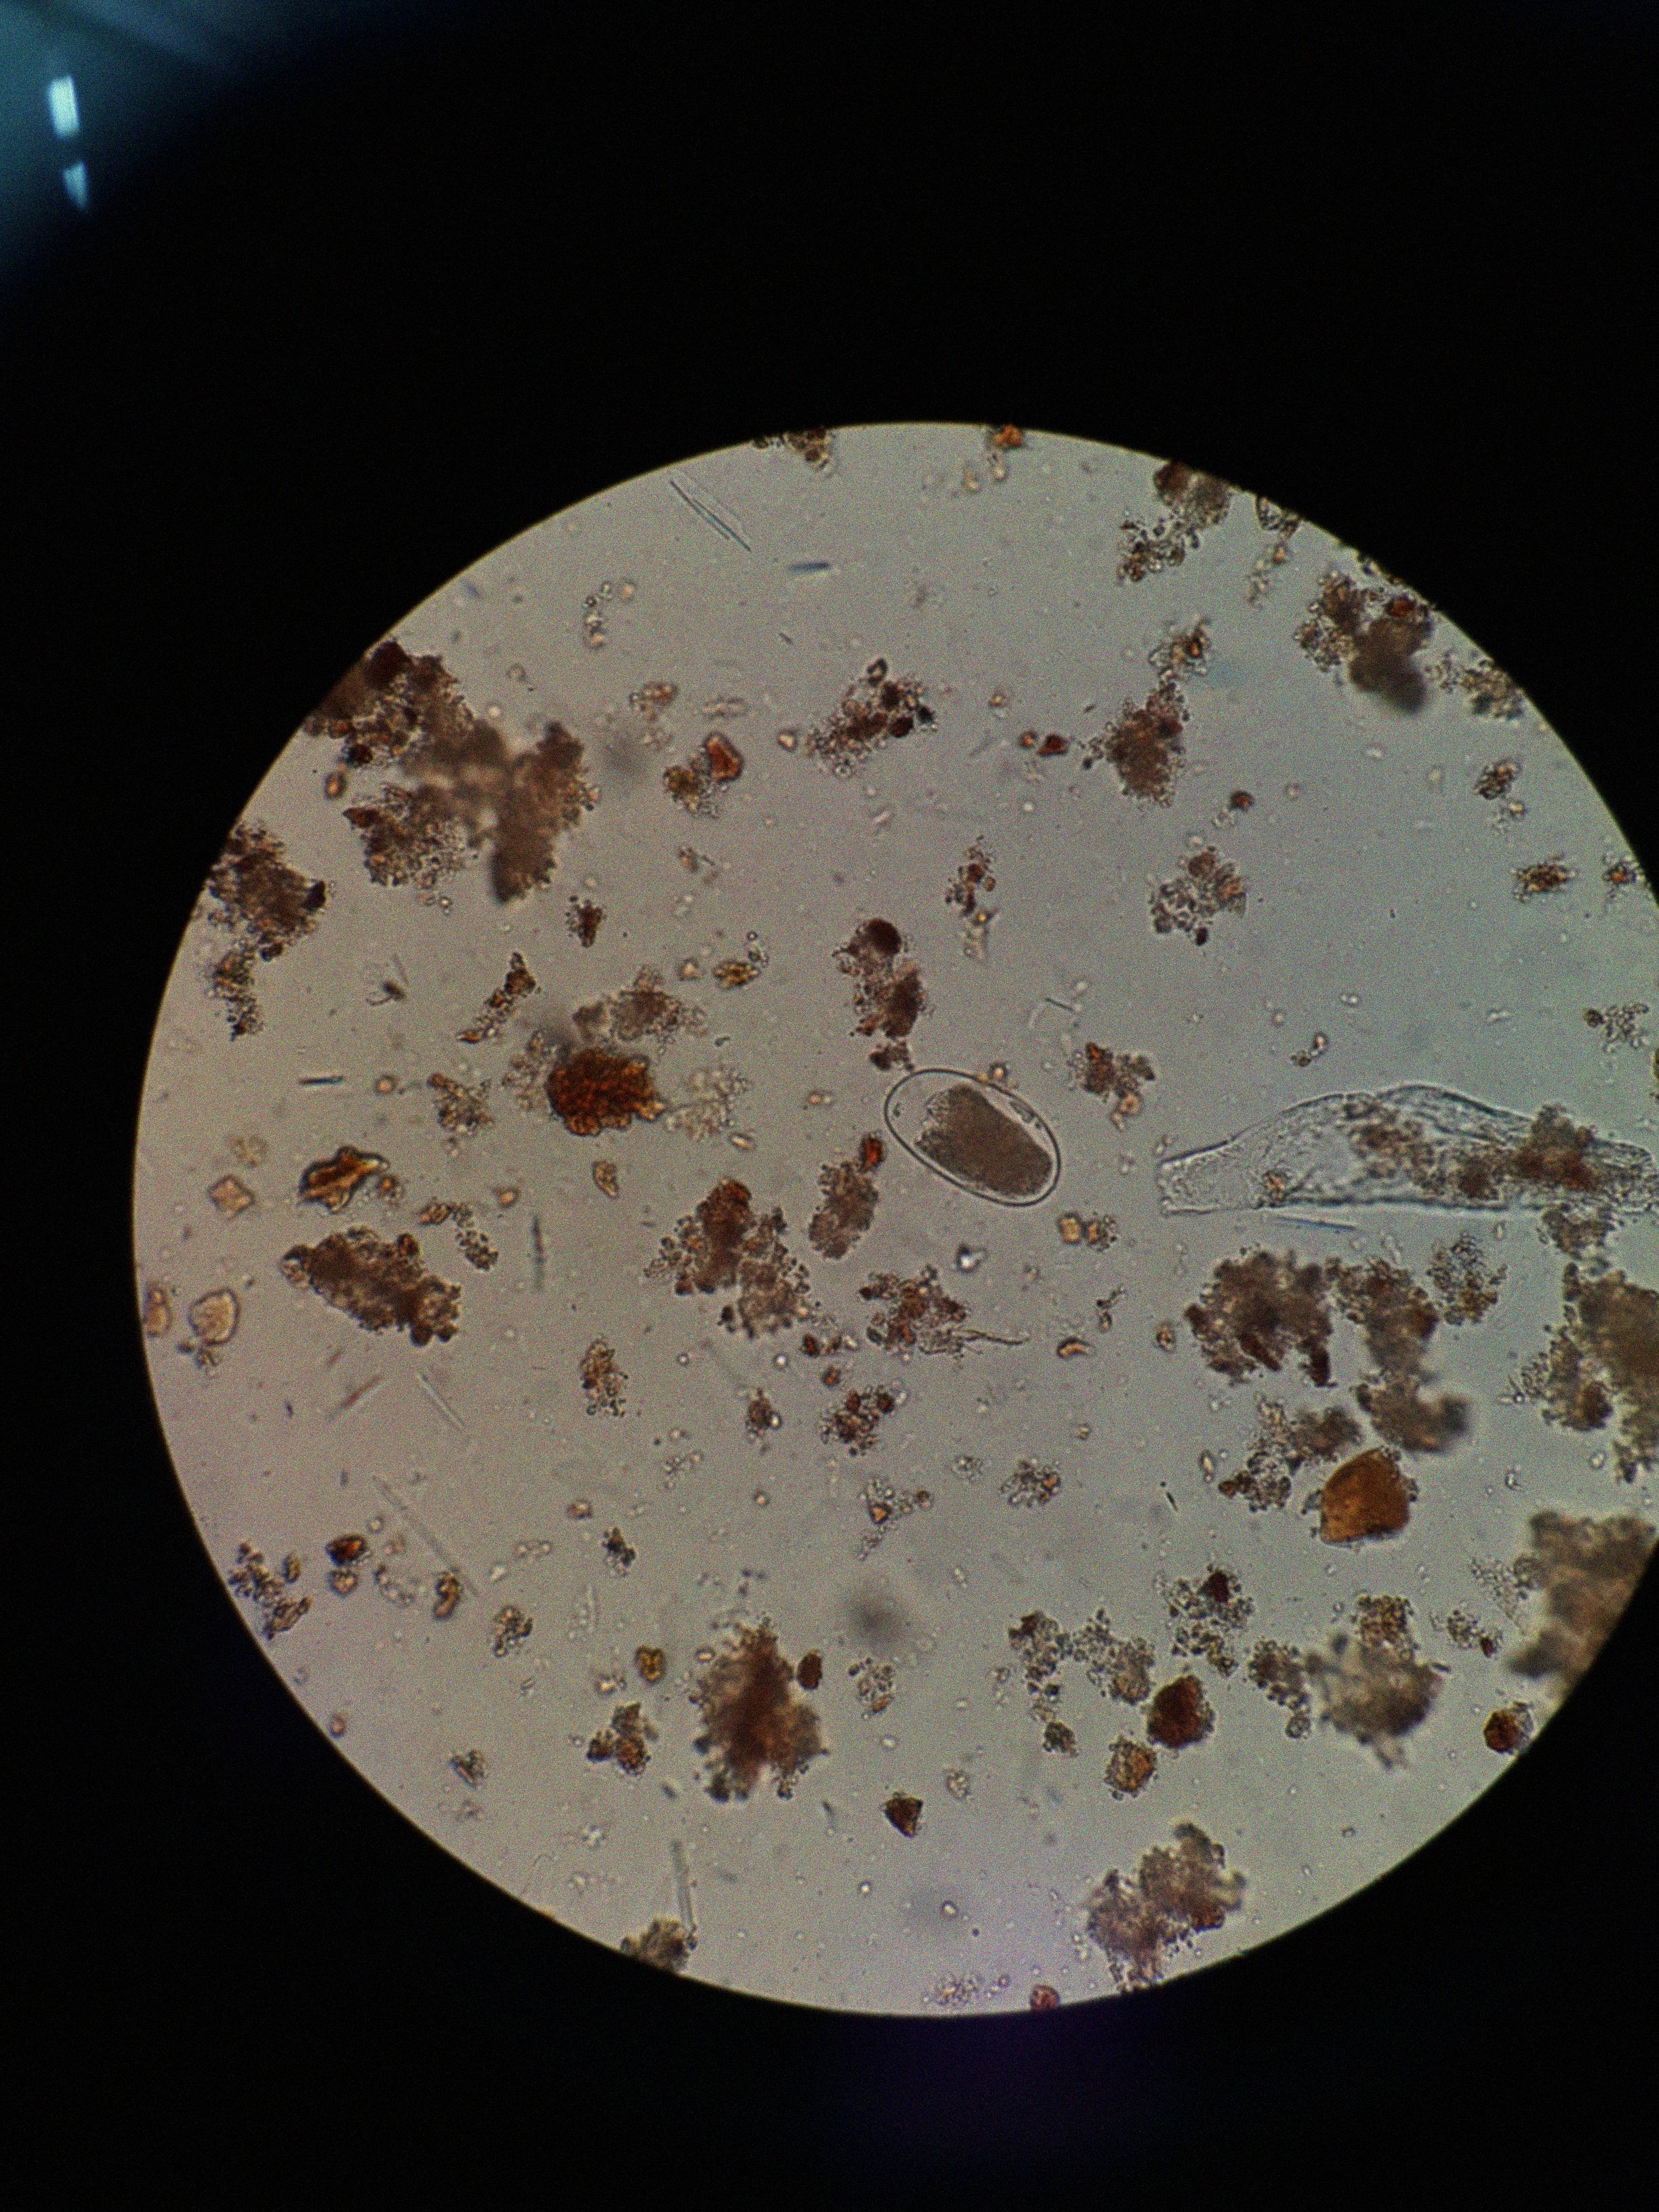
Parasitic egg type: Hookworm egg